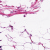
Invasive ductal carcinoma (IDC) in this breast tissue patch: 0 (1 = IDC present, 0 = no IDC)